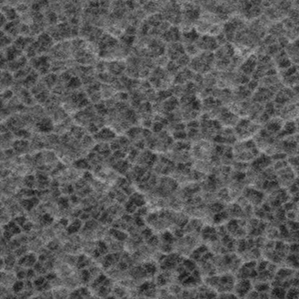
Label: frost